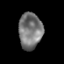
Tissue: prostate
Cell type: T cells
Senescence score: 0.2632
Nuclear area (px): 829
Mean DAPI intensity: 120.214